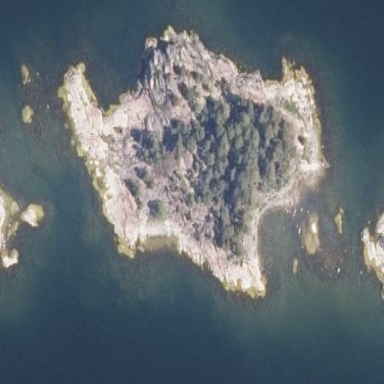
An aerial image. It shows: Islet along the natural coastline.